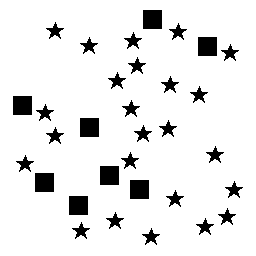
Squares: 8
Triangles: 0
Stars: 24
Total shapes: 32